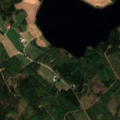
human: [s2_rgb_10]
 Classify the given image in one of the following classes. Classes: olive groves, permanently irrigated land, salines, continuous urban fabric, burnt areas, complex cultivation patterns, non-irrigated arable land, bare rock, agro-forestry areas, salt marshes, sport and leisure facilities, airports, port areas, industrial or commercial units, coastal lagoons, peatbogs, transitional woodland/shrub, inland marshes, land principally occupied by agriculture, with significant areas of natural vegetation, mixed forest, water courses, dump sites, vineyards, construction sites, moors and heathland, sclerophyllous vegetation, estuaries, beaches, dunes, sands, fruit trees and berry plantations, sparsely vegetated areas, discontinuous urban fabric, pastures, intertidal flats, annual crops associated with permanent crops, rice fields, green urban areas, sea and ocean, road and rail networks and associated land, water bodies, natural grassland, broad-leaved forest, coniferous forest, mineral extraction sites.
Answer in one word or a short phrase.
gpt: non-irrigated arable land, land principally occupied by agriculture, with significant areas of natural vegetation, broad-leaved forest, coniferous forest, mixed forest, transitional woodland/shrub, water bodies